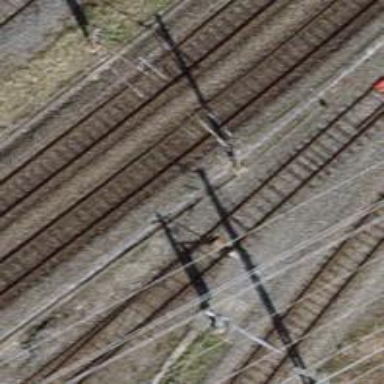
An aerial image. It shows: Railway switch.